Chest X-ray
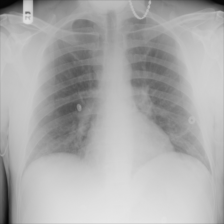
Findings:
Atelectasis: negative
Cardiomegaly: negative
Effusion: negative
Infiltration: negative
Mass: negative
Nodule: negative
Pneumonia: negative
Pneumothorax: negative
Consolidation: negative
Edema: negative
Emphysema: negative
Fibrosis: negative
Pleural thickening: negative
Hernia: negative